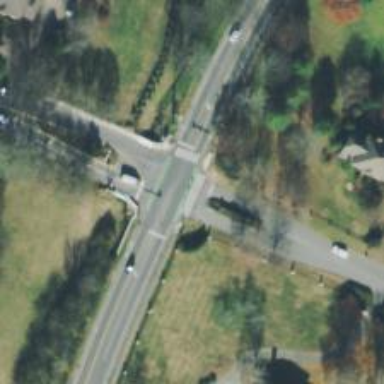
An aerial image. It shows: Marked road crossing.